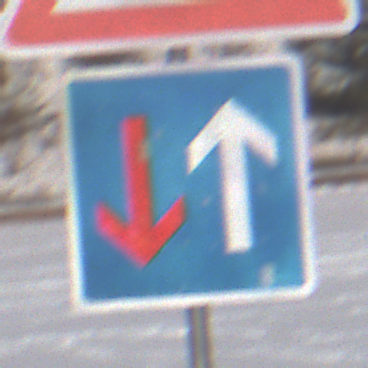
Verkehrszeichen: VorrangVorGegenverkehr
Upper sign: KinderLinks
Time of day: MorningAfternoon
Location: Outdoor (Nature)
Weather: PartlyCloudy
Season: Winter
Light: Natural